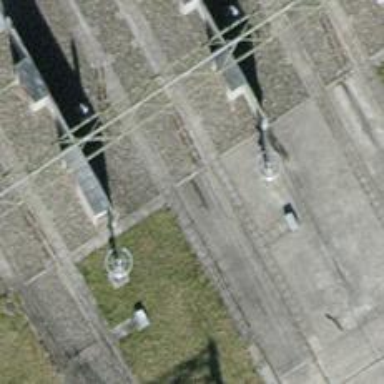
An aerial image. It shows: Insulator used in power equipment.